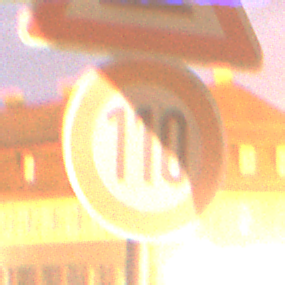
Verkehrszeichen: Geschwindigkeit110
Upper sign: UnebeneFahrbahn
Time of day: Night
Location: Outdoor (Suburban)
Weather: PartlyCloudy
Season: NotSpecified
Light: Artificial